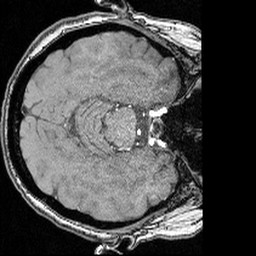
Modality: angio
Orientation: axial
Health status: ill
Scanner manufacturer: siemens
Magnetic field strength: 3 T
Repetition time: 0.022 s
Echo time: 0.00395 s